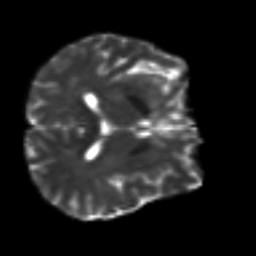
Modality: T2w
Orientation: axial
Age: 47
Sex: male
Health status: ill
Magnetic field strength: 3 T
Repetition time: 9 s
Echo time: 0.093 s